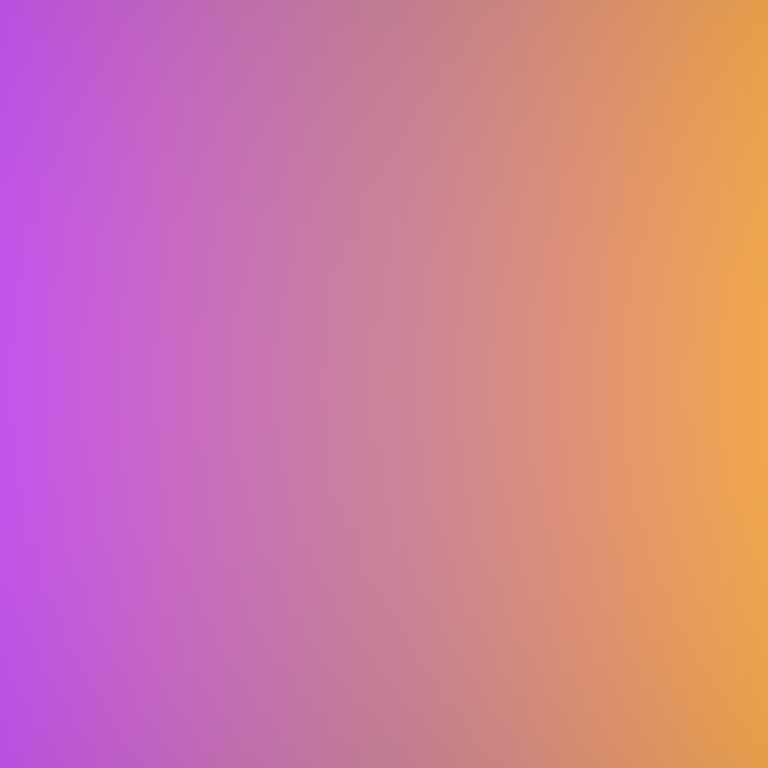
Abstract light effect, smooth gradient from soft purple to warm orange, serene atmosphere, diffuse glow, no room, no furniture, no objects.